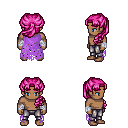
a pixel art fantasy rpg character, male body template, human, dark skin, maroon tattered cape, metal pants, pink princess hairstyle, white cloth bandages, four views (front, back, left, right), 2x2 character sprite sheet, small pixel art, hard edges, no anti-aliasing